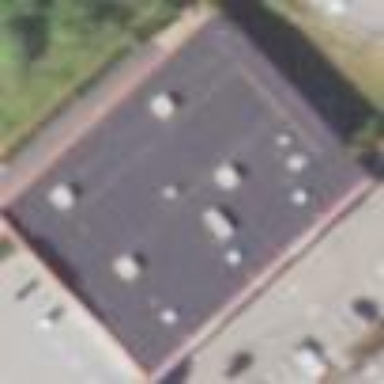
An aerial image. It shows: Commercial building housing car repair shop.